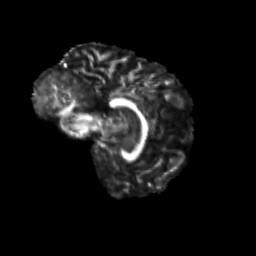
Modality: FA
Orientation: sagittal
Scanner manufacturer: siemens
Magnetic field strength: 3 T
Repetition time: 9.2 s
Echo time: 0.084 s